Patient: sex M, age 45
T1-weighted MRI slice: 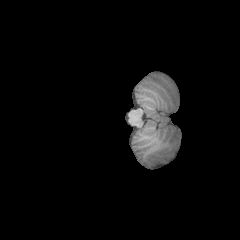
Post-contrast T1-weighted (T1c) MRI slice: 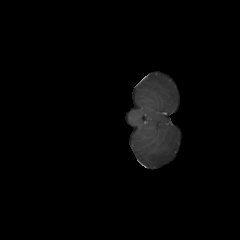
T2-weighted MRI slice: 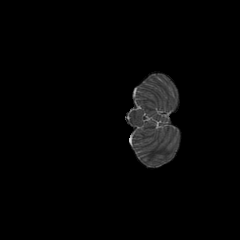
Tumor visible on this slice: no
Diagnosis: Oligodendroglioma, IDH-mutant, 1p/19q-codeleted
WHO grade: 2